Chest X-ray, AP view. Patient: 30 years old, sex M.
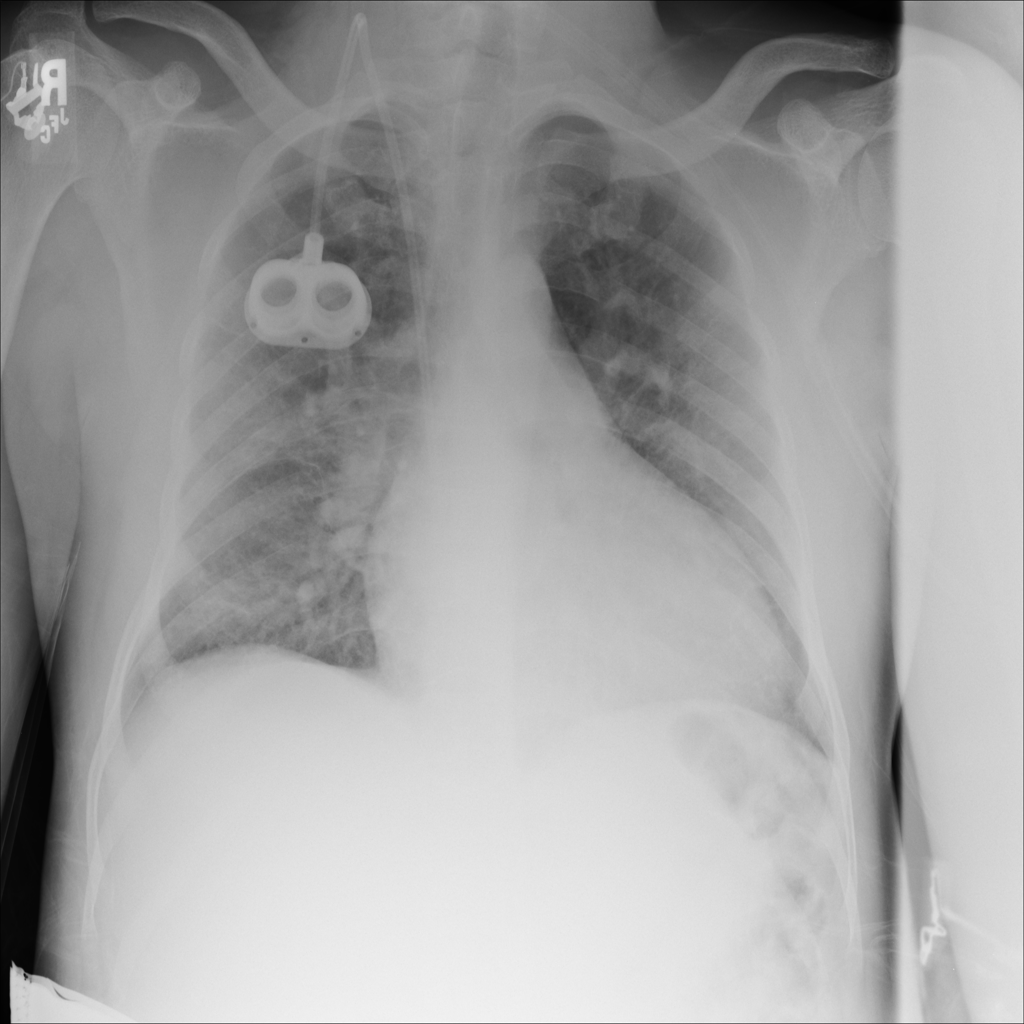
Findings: No Finding